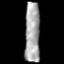
Tissue: prostate
Cell type: T cells
Senescence score: 0.7237
Nuclear area (px): 912
Mean DAPI intensity: 164.328